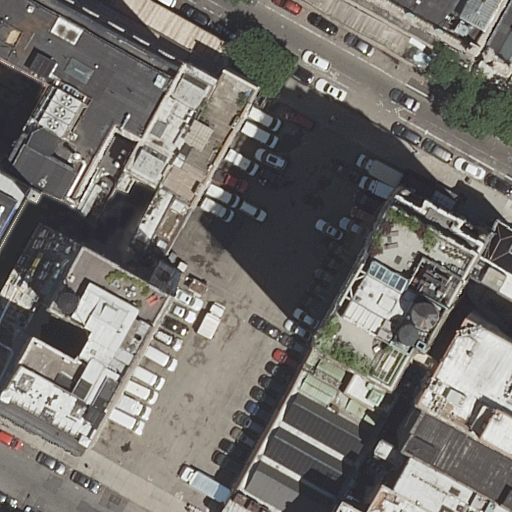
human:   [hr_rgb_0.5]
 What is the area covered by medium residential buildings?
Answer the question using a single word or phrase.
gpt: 1239m2

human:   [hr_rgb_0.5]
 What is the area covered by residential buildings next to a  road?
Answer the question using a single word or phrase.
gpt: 2853m2

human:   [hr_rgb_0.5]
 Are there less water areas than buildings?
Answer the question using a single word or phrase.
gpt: yes

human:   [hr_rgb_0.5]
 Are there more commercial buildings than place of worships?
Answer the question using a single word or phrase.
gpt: no

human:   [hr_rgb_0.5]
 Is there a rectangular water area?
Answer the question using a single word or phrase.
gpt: no

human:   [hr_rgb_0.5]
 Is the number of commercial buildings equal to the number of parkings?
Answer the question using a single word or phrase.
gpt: no

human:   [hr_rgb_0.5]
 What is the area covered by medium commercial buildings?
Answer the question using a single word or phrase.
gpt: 0m2

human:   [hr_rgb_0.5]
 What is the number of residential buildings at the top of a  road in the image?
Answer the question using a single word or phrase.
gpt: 10

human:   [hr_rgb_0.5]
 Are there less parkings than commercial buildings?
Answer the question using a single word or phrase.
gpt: no

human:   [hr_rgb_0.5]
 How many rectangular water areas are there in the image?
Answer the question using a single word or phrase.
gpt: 0

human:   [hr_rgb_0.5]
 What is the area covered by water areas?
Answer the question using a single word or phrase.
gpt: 0m2

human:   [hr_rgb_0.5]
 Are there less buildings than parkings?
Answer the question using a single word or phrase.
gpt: no

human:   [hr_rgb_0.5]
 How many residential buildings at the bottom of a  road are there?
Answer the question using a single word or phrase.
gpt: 10

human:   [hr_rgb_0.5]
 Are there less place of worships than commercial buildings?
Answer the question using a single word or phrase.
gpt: no

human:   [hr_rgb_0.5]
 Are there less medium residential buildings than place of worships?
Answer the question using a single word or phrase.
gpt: no

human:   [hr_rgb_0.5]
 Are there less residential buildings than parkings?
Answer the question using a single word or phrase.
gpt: no

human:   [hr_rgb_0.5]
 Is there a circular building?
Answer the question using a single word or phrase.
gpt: no

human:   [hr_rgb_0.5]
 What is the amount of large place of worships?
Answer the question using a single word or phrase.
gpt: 0

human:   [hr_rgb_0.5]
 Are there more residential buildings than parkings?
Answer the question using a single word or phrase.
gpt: yes

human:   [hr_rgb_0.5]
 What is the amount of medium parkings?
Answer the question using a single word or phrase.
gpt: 0

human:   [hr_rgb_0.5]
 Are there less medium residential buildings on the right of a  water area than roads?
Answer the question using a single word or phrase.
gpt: yes

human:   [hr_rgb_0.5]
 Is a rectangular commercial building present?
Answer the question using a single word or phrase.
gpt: no

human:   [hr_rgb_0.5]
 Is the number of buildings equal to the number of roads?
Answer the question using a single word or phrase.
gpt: no

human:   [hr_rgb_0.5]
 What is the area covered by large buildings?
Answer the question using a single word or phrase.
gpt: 1303m2

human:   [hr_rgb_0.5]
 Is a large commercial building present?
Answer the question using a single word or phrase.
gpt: no

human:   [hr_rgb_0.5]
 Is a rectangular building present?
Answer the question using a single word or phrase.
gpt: yes

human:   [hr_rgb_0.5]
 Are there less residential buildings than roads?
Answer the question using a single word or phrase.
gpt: no

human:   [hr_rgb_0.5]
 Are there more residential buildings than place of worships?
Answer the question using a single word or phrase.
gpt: yes

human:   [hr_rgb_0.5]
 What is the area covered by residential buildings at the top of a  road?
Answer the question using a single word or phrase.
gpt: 2754m2

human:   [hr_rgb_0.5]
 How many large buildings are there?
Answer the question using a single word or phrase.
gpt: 2

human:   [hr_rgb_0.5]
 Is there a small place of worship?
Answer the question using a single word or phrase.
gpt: yes

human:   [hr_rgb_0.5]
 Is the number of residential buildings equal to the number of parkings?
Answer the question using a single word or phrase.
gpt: no

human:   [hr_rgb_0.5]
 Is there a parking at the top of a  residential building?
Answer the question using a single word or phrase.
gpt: yes

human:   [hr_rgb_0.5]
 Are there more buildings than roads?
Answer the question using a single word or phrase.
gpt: yes

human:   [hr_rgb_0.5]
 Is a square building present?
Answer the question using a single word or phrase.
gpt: no

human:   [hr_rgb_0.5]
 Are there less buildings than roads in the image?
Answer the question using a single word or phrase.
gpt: no